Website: bh-photo
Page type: review-order
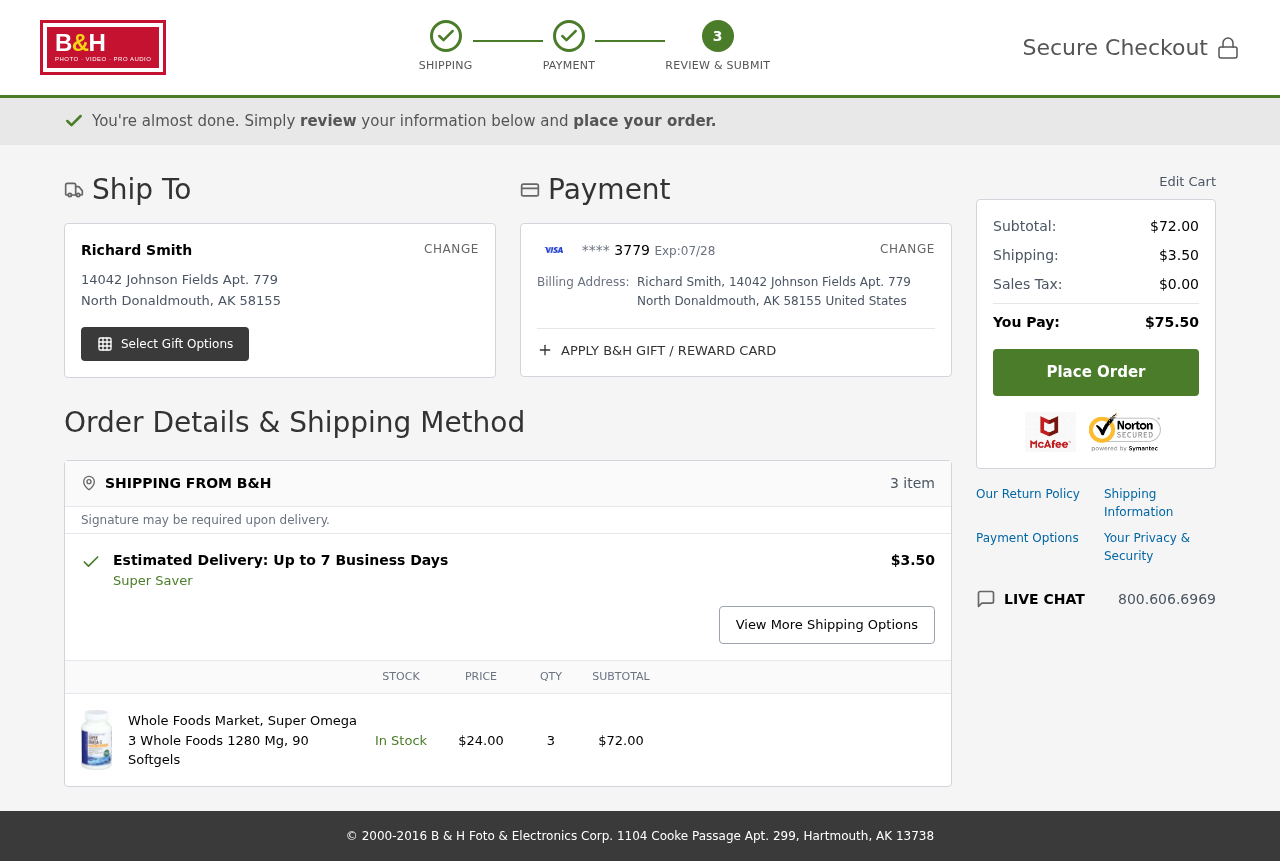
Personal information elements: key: PII_CARD_EXPIRY
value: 07/28
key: PII_CARD_LAST4
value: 3779
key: PII_CITY
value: North Donaldmouth
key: PII_COUNTRY
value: United States
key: PII_FULLNAME
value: Richard Smith
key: PII_POSTCODE
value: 58155
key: PII_STATE_ABBR
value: AK
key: PII_STREET
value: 14042 Johnson Fields Apt. 779
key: PII_FULLNAME2
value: Richard Smith
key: PII_CITY2
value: North Donaldmouth
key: PII_STATE_ABBR2
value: AK
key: PII_POSTCODE_FULL
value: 58155
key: PII_POSTCODE_NUMERIC
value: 58155
Product elements: key: PRODUCT1_NAME
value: Whole Foods Market, Super Omega 3 Whole Foods 1280 Mg, 90 Softgels
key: PRODUCT1_PRICE
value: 24
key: PRODUCT1_QUANTITY
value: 3
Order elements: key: ORDER_NUM_ITEMS
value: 3 item
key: ORDER_SHIPPING_COST
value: $3.50
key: ORDER_SUBTOTAL
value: $72.00
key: ORDER_SUBTOTAL2
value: $72.00
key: ORDER_SHIPPING_COST2
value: $3.50
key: ORDER_TAX
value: $0.00
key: ORDER_TOTAL
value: $75.50